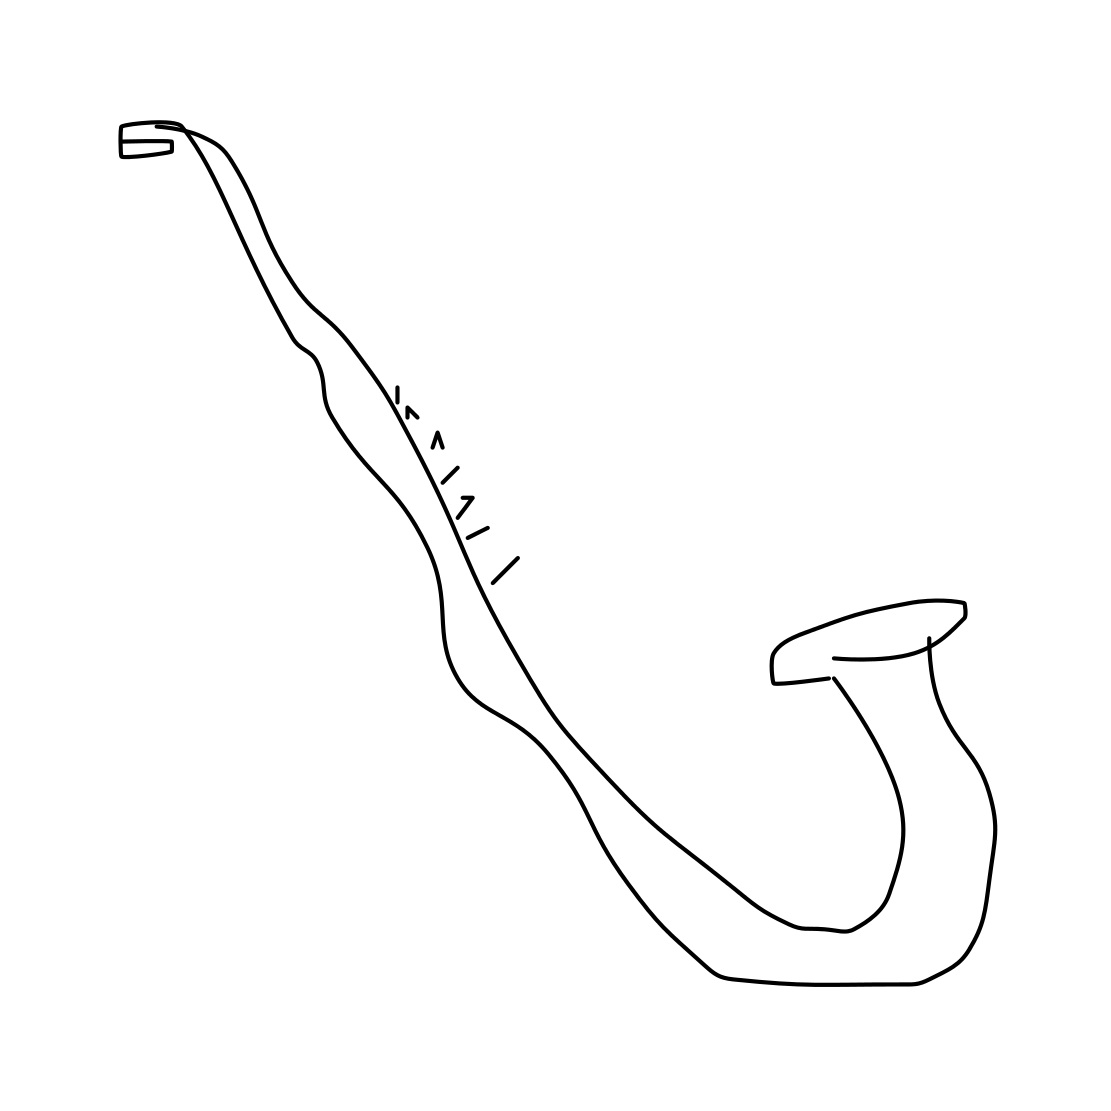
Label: saxophone